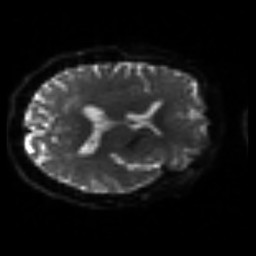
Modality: sbref
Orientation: axial
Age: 71
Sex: female
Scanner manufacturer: siemens
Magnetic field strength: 3 T
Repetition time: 3.2 s
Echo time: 0.081 s